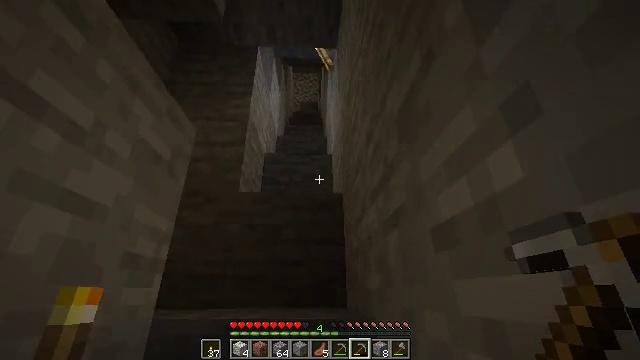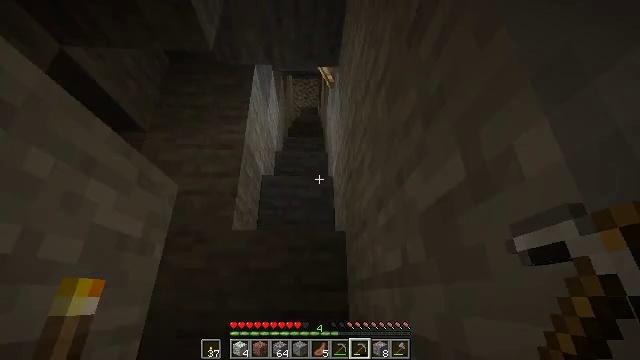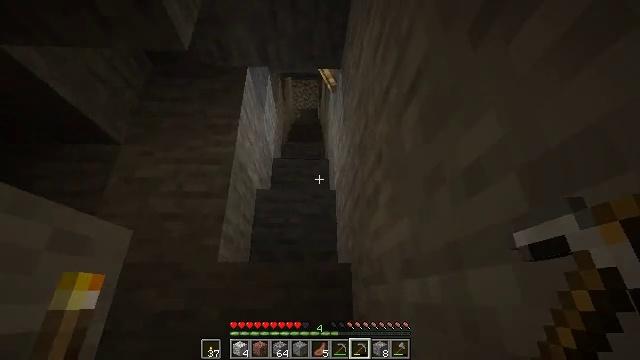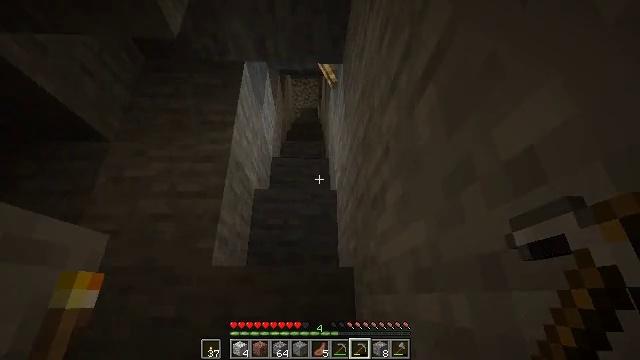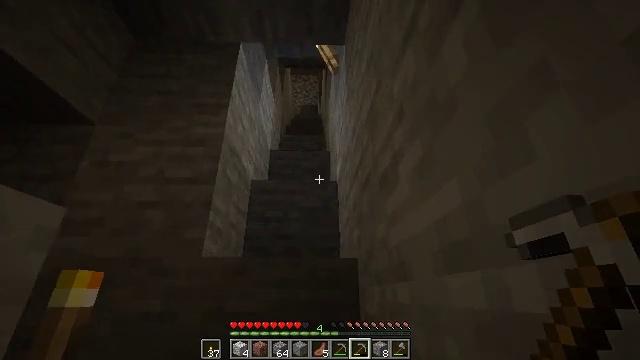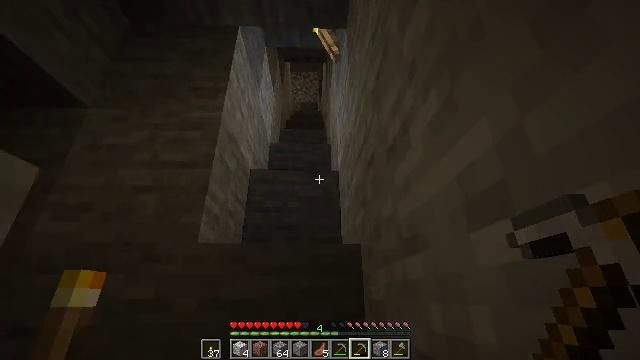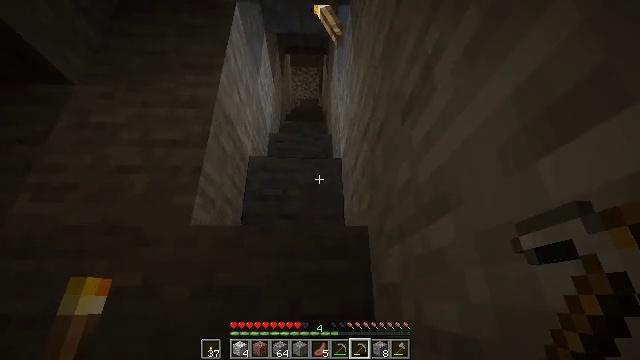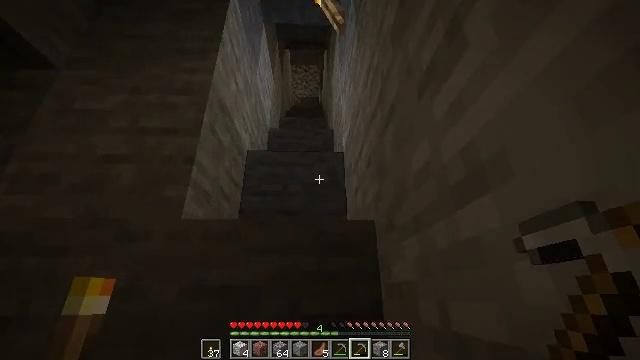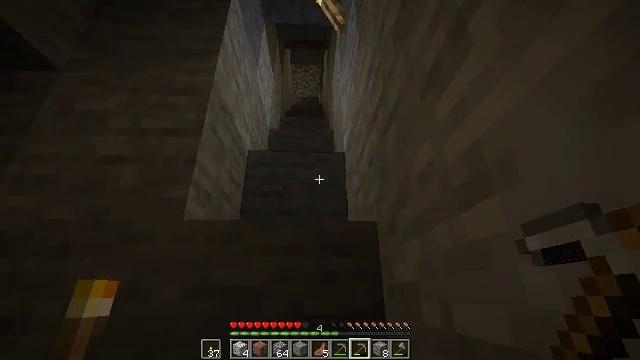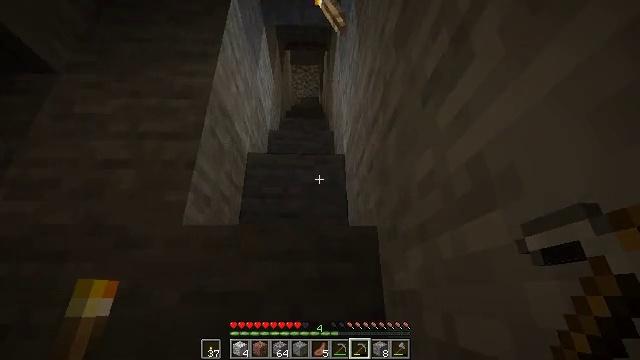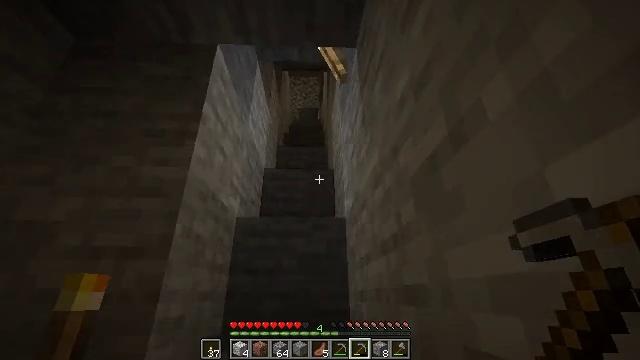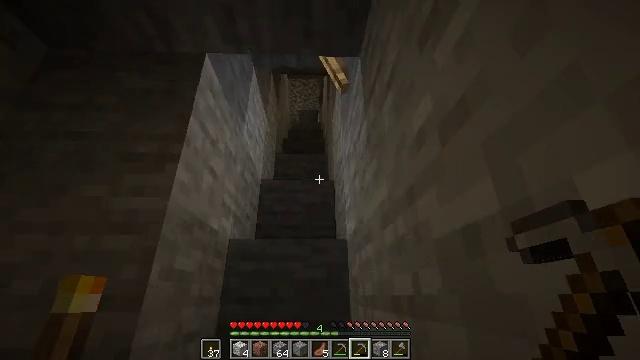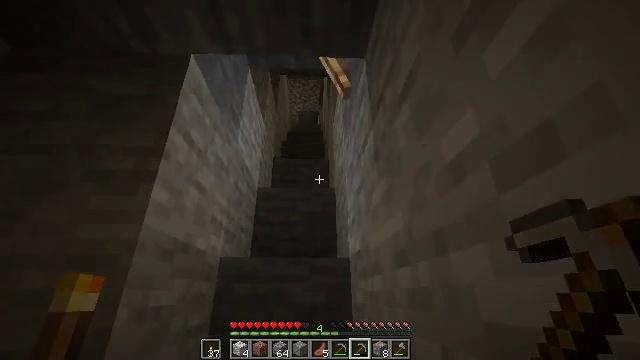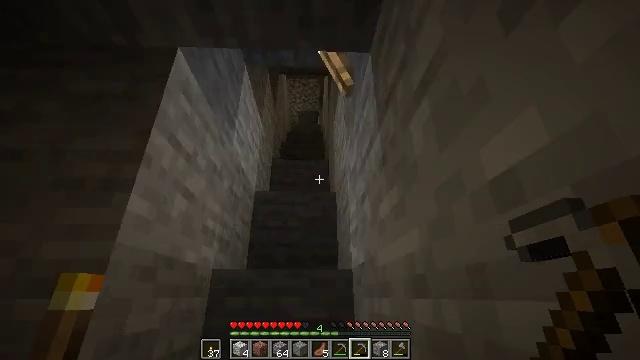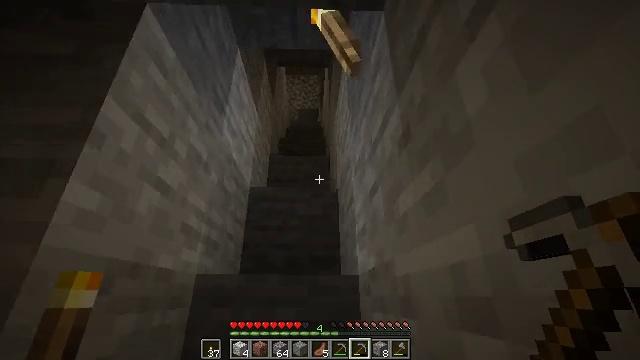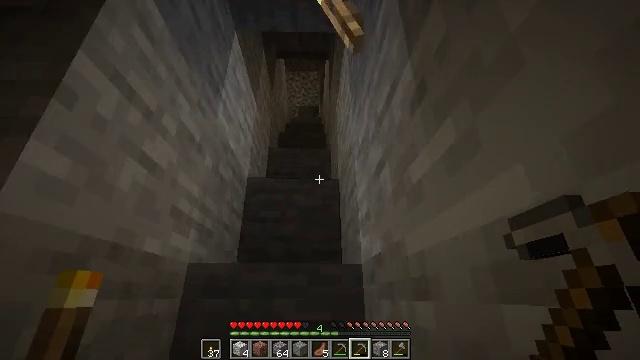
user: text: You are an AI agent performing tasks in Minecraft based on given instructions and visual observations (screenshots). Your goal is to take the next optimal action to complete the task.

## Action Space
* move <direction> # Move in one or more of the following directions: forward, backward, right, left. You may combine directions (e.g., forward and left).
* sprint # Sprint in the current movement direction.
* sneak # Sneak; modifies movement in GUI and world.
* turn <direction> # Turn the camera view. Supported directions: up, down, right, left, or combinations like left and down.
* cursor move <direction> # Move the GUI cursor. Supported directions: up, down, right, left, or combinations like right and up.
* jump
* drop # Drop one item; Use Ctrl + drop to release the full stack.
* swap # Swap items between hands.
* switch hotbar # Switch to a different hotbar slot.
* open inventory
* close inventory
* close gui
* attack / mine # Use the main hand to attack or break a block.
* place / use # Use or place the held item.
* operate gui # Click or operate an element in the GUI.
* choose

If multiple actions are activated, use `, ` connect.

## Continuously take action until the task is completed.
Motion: motion action
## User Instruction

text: Remove gravel from the inventory.
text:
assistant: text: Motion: move forward, jump
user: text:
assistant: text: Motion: move forward, jump
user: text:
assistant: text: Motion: move forward, jump
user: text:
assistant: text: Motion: move forward
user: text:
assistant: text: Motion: move forward
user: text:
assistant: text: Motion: move forward
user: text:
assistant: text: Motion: move forward
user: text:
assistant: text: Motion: move forward
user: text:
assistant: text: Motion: move forward, jump
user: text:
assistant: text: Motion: move forward, jump
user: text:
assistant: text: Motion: move forward, jump
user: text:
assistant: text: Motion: move forward, jump
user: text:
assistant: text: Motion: move forward
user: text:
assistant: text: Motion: move forward
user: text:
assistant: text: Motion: move forward
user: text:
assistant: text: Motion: move forward
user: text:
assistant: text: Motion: move forward
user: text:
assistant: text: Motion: move forward
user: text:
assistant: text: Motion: move forward, jump
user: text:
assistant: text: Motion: move forward, jump
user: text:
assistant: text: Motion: move forward, jump
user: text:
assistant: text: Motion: move forward, jump
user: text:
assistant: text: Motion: move forward, jump
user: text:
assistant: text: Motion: move forward
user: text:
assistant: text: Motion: move forward
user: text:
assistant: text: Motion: move forward
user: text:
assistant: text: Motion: move forward
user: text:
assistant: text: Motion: move forward
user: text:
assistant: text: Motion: move forward
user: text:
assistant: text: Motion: move forward